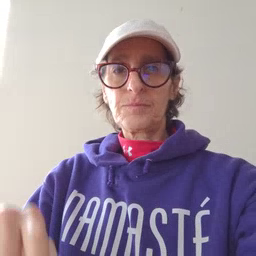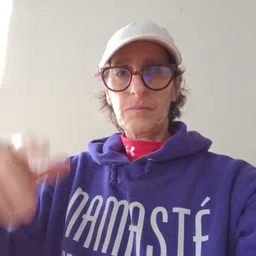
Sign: hat